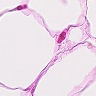
Metastatic tissue present: no